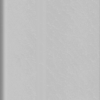
Label: not_dusty